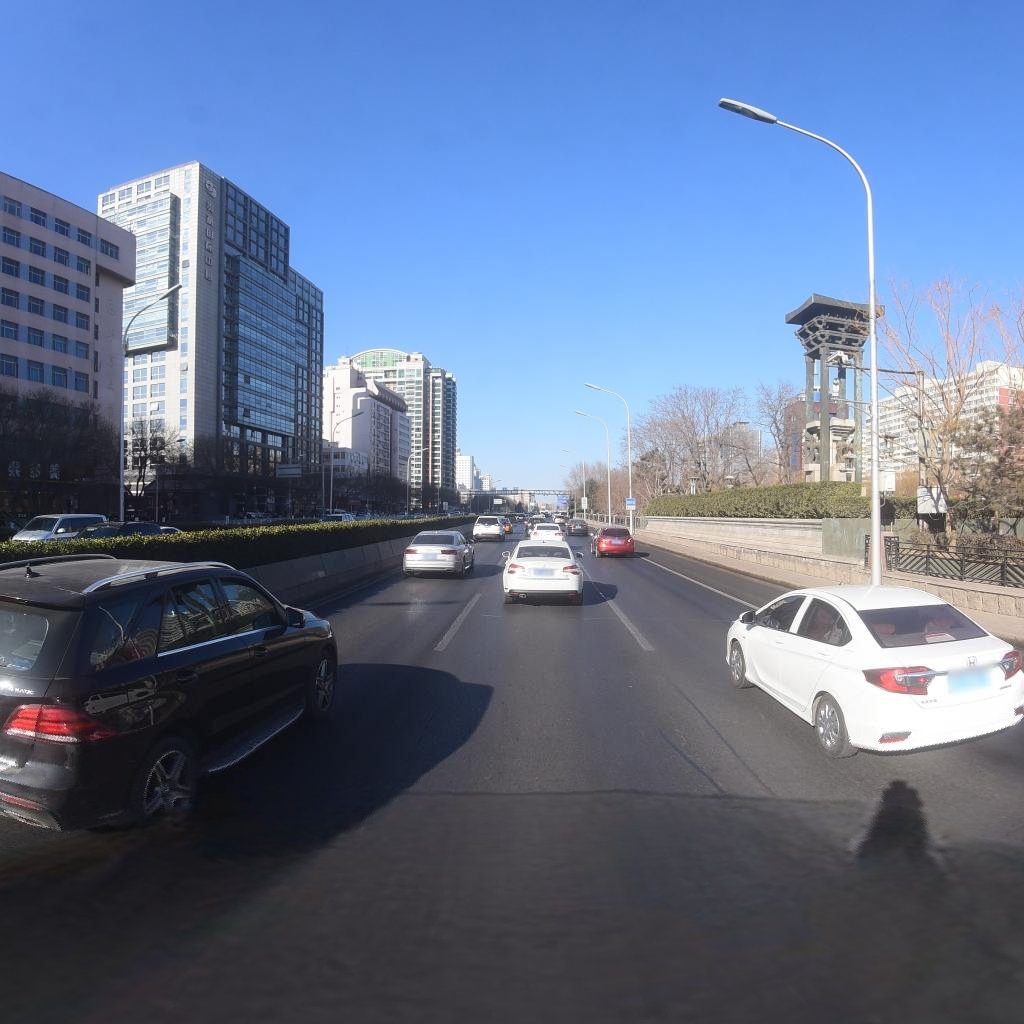
Region: Xicheng
Road damage annotations: longitudinal patch, longitudinal patch, longitudinal patch